Question: Can anyone help me to write some CSS code, so my accordion will be responsive and stay in the same place just like on a screenshot below:

My image is already have "scale-with-grid" tag, so the only thing left to do is to make accordion div fit under it.
Site <URL>
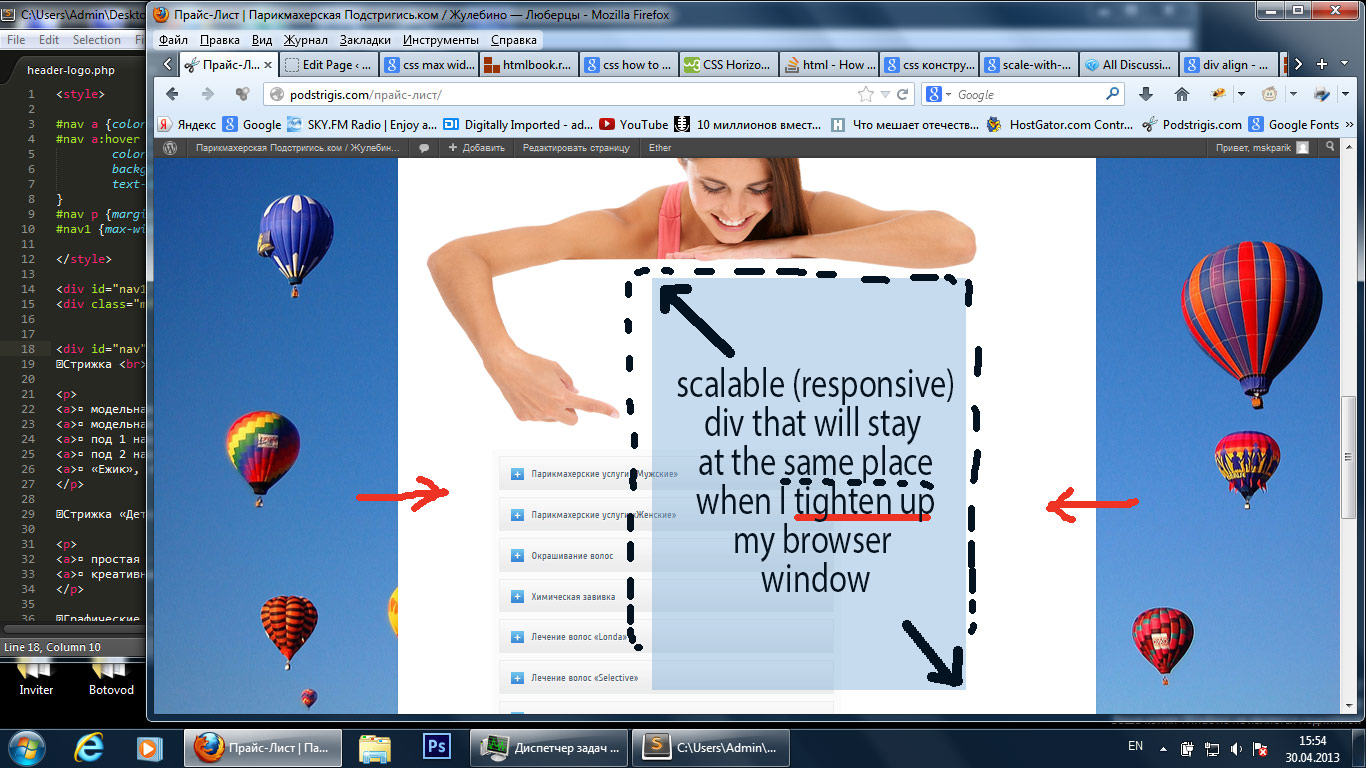
Answer: On your div 'column one-second' you need to overide the skelton.css width set.
You can use a selector like '.container div.one-second', I think it will do the job.
the use percent value, example :
'''
.container div.one-second{
width : 50%;
margin-left : 50%;
}
'''
That will make you cell width usin 50% of the page with the left border positionned at 50% (middle) of you page. Adjust those value depending on your image.
In theories, the 'margin-left' value should be equal to the portion the girl arm is taking.